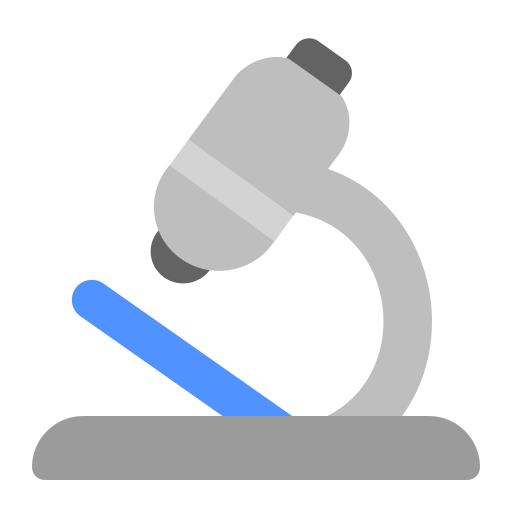
microscope flat